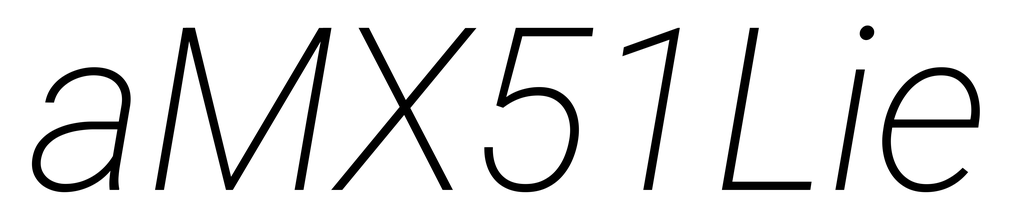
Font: Roboto-Italic_ExtraLight_Italic